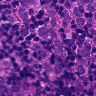
Metastatic tissue present: yes